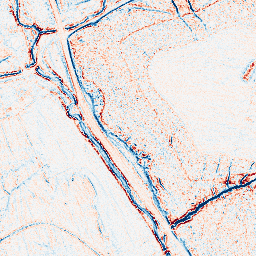
Category: edge_preserving
Decomposition family: anisotropic_diffusion
Decomposition parameters: iterations: 5
kappa: 10
gamma: 0.15
Upsampling method: regularized
Upsampling parameters: scale: 4
lambda_reg: 0.01
Upsampling scale: 4